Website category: movie
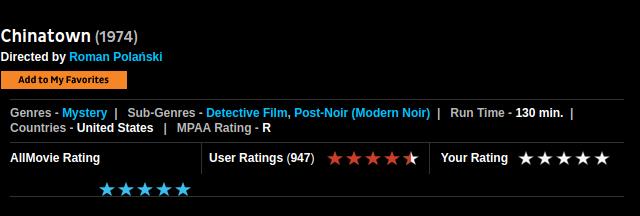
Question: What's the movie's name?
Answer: Chinatown

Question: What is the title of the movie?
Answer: Chinatown

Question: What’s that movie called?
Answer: Chinatown

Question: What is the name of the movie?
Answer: Chinatown

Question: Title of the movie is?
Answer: Chinatown

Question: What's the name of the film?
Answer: Chinatown

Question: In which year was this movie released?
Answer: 1974

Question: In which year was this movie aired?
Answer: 1974

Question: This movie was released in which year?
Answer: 1974

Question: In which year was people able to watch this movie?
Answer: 1974

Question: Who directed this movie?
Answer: Roman Polaski

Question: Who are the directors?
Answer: Roman Polaski

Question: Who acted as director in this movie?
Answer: Roman Polaski

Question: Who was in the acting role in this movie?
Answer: Roman Polaski

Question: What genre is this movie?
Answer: Mystery

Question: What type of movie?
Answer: Mystery

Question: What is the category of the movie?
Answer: Mystery

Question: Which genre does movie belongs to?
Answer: Mystery

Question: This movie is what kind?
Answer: Mystery

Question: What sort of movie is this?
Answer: Mystery

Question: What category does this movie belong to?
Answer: Mystery

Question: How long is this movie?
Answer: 130 min.

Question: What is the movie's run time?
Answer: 130 min.

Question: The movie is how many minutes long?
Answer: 130 min.

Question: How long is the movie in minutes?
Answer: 130 min.

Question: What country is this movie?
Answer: United States

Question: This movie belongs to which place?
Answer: United States

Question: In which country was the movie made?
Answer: United States

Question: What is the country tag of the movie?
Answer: United States

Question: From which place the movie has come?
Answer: United States